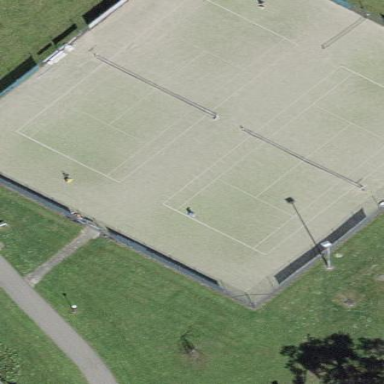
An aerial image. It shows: Tennis court on the leisure land pitch.